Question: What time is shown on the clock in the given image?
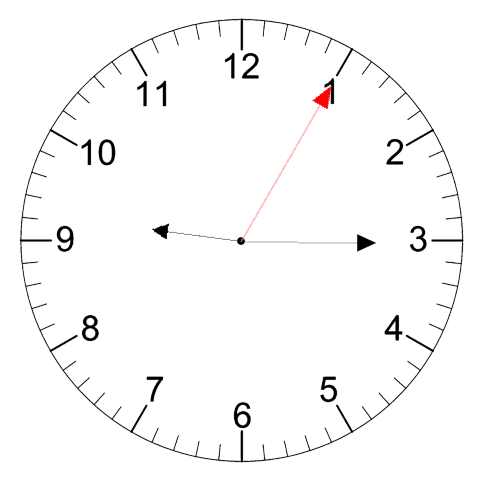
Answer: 09:15:05